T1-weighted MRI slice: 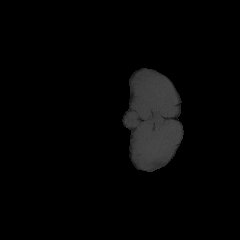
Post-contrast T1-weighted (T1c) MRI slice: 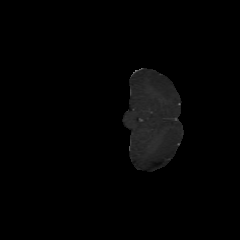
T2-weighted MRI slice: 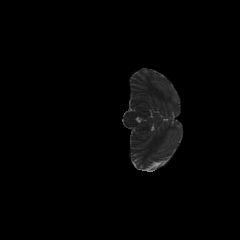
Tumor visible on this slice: no